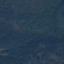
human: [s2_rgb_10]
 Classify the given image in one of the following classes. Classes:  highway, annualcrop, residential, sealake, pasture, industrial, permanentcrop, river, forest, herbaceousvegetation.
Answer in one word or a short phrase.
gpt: Forest